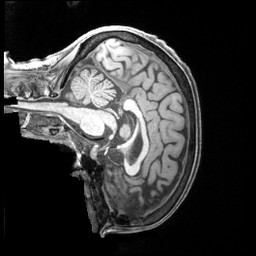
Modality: T1w
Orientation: sagittal
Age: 69
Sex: female